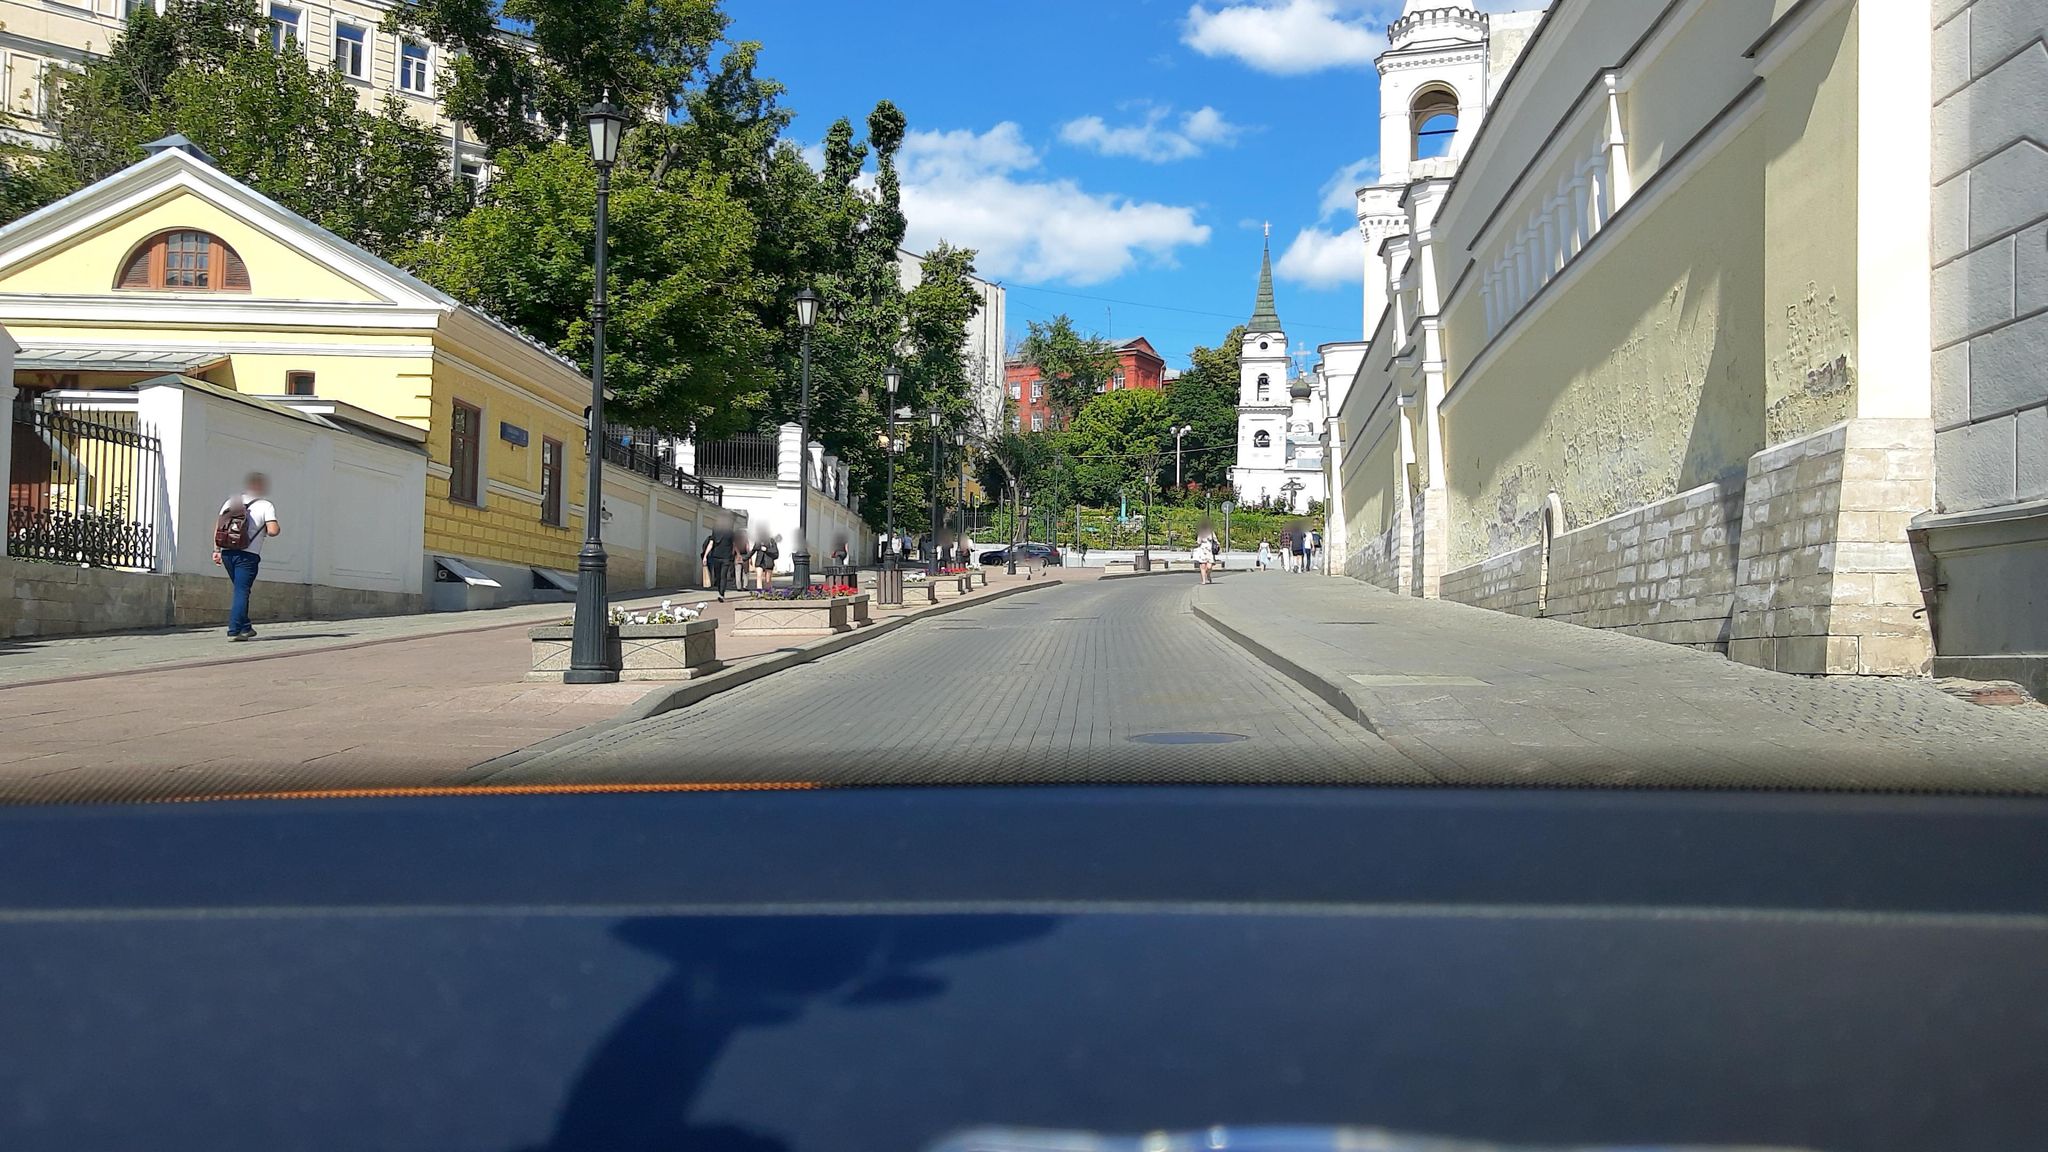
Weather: clear
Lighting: day
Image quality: good
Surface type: driving surface
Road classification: living_street
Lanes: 1
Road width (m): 1.4
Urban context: urban centre
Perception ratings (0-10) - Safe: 6.75, Lively: 9.62, Beautiful: 5.34, Boring: 5.19, Depressing: 1.94, Wealthy: 3.49